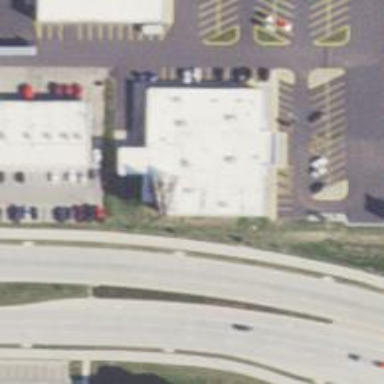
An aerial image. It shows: Building.